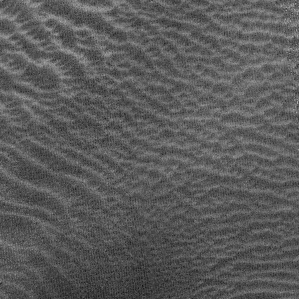
Label: frost